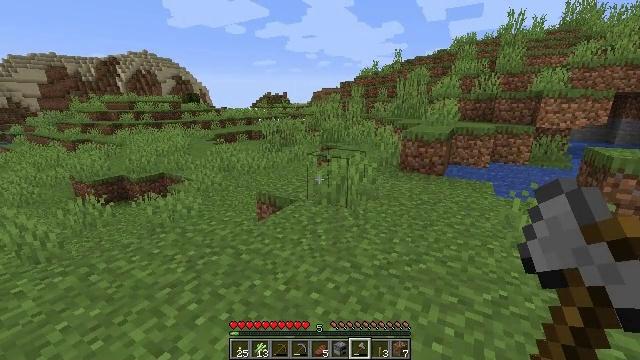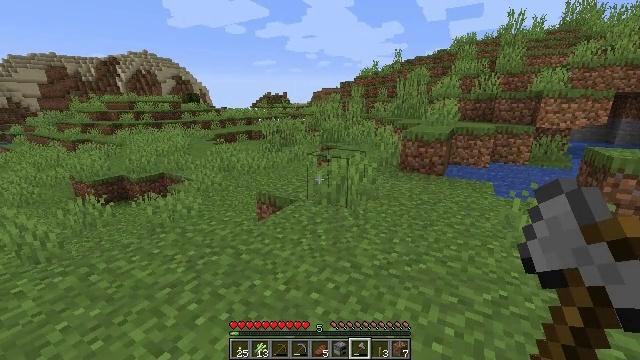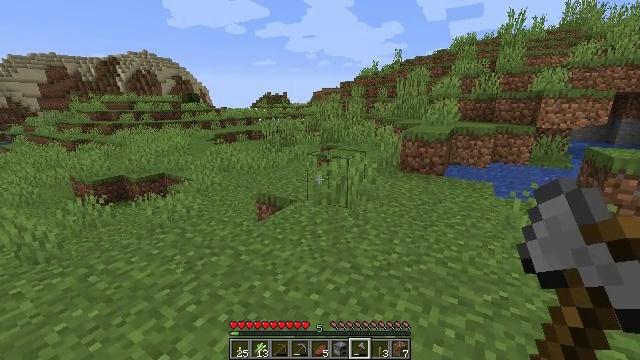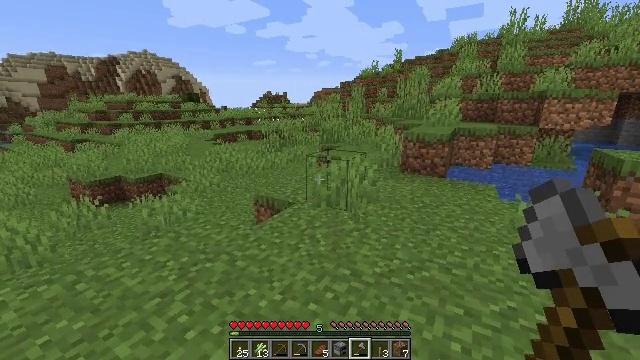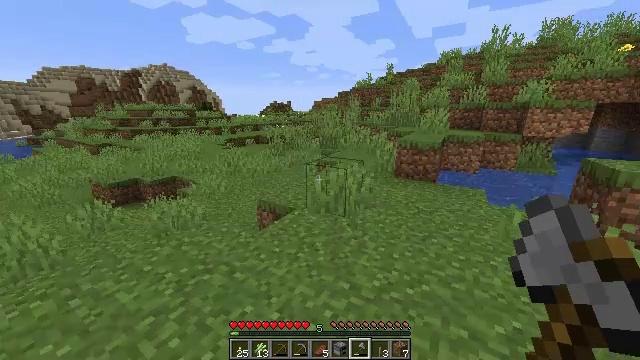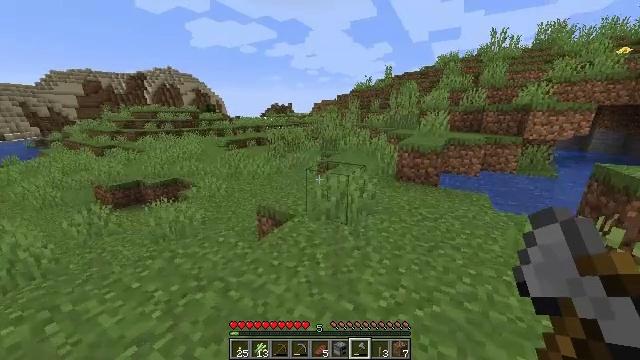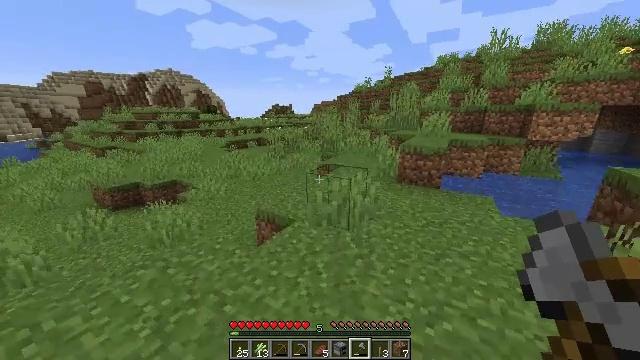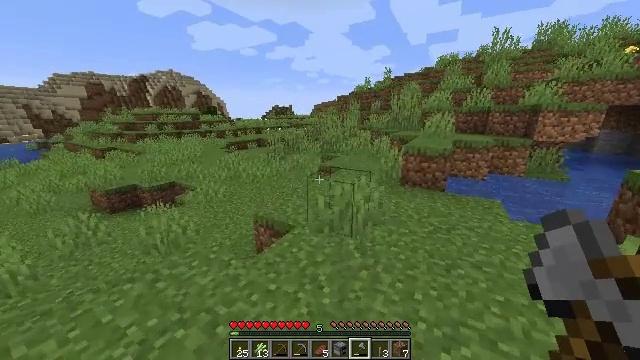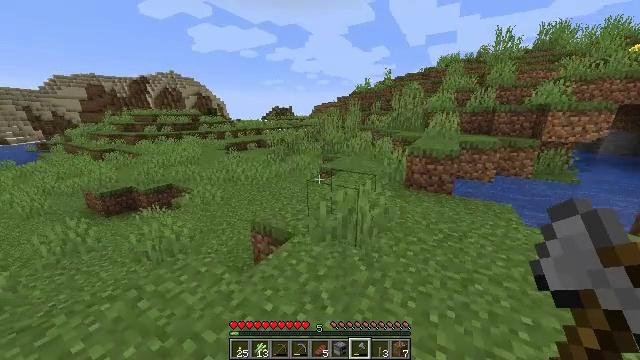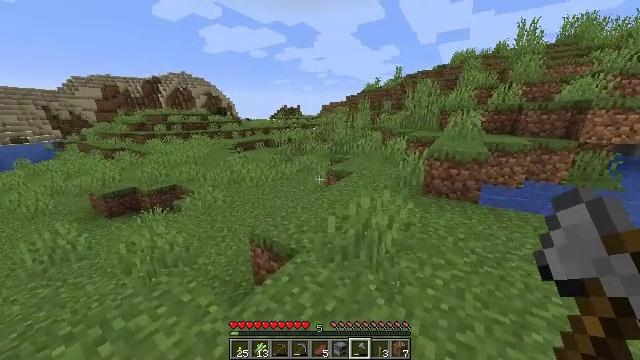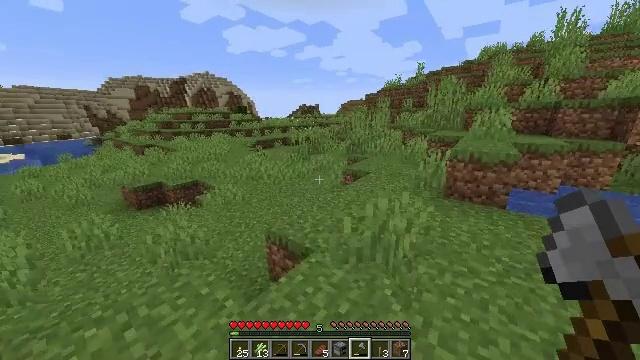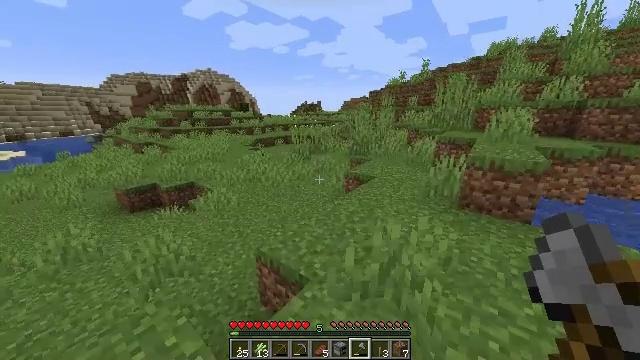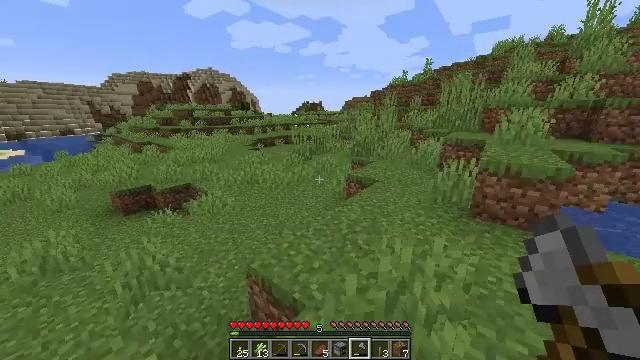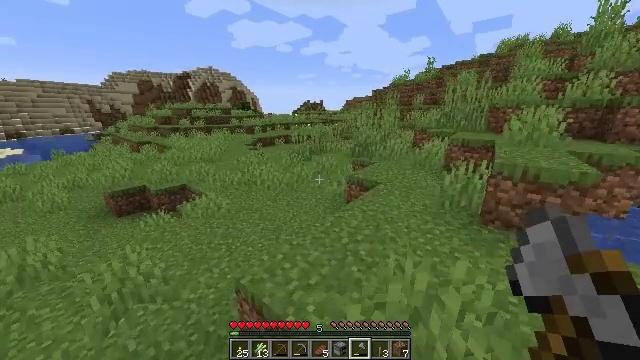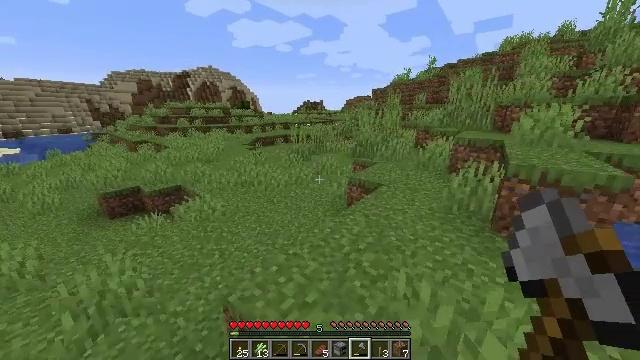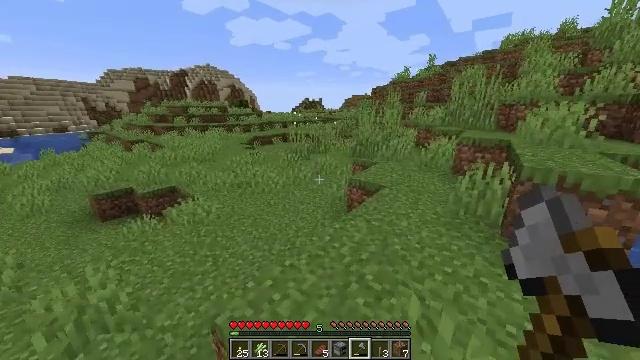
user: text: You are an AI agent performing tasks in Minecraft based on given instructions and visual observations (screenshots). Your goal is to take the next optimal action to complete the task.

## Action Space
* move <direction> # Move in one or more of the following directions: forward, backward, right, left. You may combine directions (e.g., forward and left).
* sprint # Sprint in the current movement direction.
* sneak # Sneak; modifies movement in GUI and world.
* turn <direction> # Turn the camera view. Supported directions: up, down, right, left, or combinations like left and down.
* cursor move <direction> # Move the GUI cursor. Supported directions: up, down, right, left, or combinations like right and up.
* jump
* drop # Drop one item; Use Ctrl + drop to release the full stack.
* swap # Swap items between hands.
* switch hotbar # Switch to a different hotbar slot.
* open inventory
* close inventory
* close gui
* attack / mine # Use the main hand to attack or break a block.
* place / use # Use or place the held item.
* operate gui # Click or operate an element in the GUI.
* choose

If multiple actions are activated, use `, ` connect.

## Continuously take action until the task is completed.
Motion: motion action
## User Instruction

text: Cut down the sugar cane stalks.
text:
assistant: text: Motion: sprint
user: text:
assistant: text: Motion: move forward, sprint
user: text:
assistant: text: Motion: move forward, sprint
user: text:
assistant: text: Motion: move forward, sprint
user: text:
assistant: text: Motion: move forward, sprint
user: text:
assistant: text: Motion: move forward, sprint
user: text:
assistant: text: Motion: move forward, sprint
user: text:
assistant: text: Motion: move forward, sprint
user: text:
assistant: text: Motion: move forward, sprint, turn left
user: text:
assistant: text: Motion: move forward, sprint, turn left
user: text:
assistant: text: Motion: move forward, sprint
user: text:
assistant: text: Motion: move forward, sprint
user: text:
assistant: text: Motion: move forward, sprint
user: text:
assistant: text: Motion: move forward, sprint
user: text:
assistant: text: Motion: move forward, sprint
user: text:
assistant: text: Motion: move forward, sprint
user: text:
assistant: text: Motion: move forward, sprint, turn right
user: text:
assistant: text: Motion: move forward, sprint, turn right and down
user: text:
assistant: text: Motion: move forward, sprint, turn right and down
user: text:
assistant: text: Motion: move forward, sprint, turn right
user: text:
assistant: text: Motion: move forward, sprint, turn right
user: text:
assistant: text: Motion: sprint, turn right and up
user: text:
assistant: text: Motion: sprint, turn right and up
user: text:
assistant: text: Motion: sprint, turn right and up
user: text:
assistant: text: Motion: sprint
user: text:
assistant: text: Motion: sprint, turn right
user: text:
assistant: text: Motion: turn right
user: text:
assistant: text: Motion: no_op
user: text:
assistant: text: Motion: turn right
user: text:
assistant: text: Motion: no_op